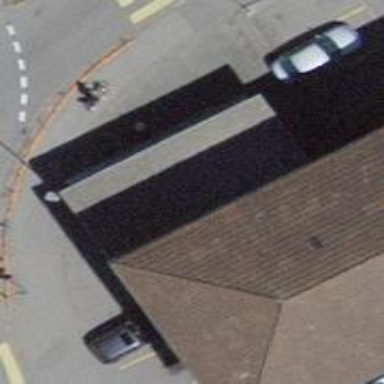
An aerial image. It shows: Kiosk shop.